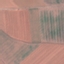
Land use / land cover class: AnnualCrop